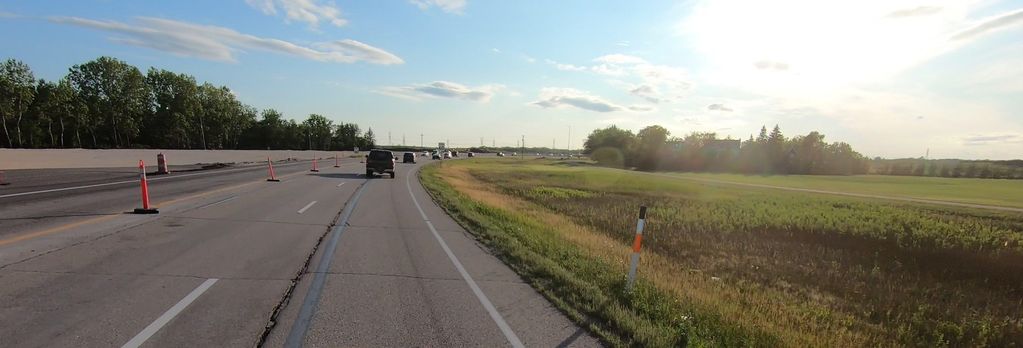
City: winnipeg